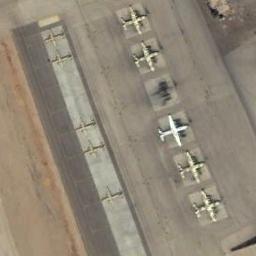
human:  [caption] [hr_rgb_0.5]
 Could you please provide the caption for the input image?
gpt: Some yellow planes and a white plane parked in two lines on the airport .

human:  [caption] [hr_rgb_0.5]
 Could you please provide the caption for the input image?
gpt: Five airplanes are parked on the runway .

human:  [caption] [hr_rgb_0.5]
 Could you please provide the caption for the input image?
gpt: Ten planes of different sizes are in the parking lot .

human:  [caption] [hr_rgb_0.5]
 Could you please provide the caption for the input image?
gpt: Ten airliners were neatly arranged on the airport .

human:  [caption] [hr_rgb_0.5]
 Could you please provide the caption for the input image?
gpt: Here are nine yellow planes and one white plane .